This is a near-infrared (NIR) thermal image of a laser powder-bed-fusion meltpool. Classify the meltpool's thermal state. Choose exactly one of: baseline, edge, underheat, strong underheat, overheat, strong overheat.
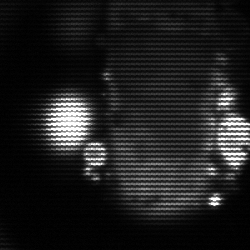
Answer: strong underheat